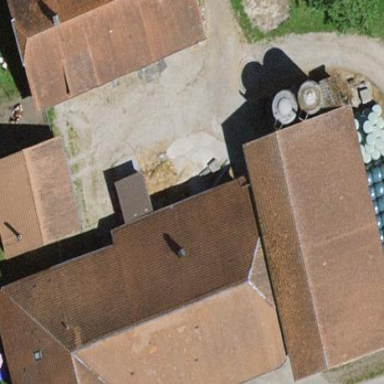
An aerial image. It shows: Farmyard area.